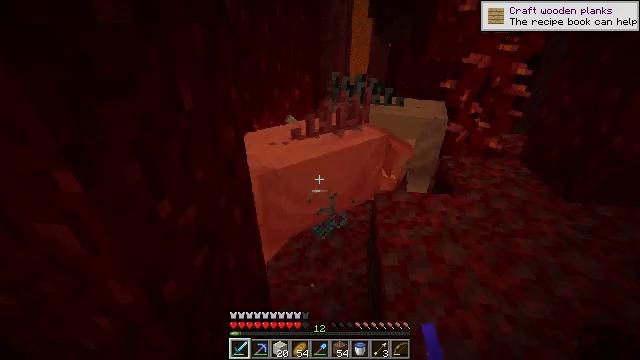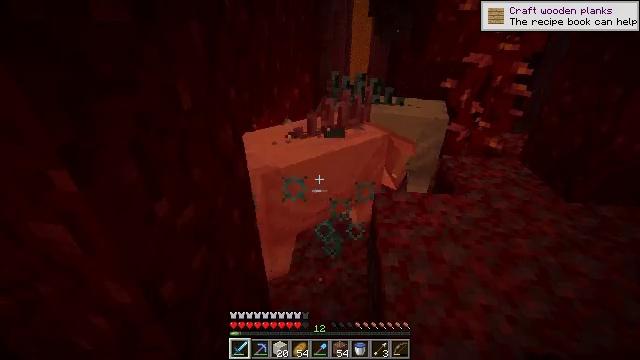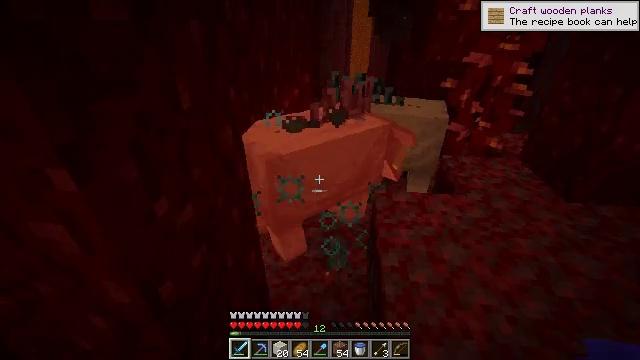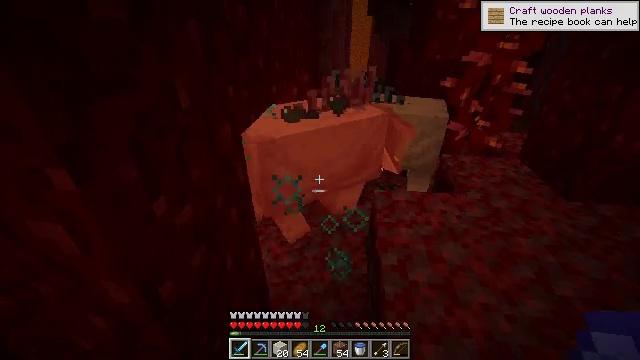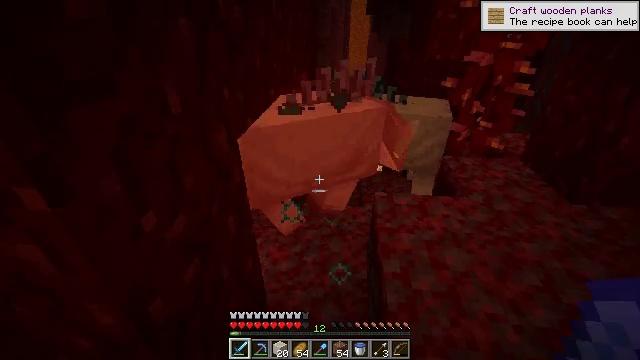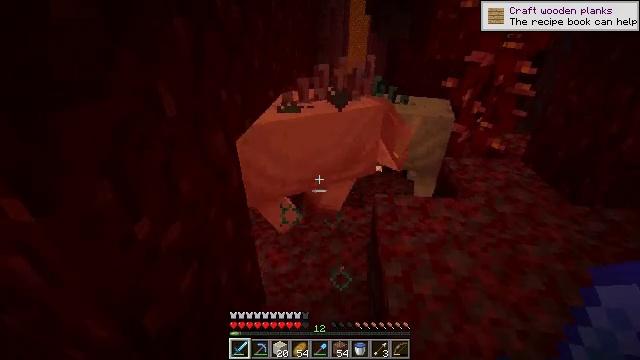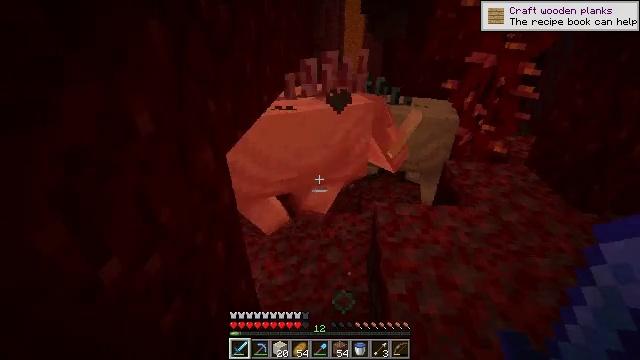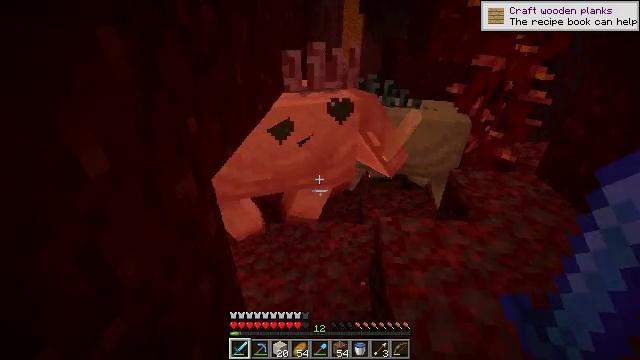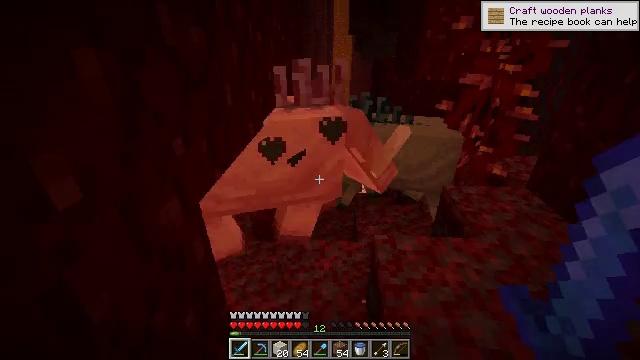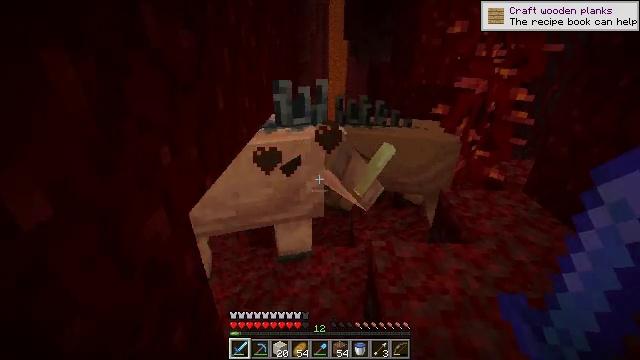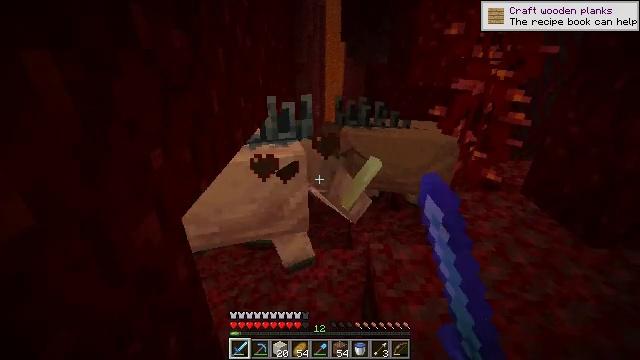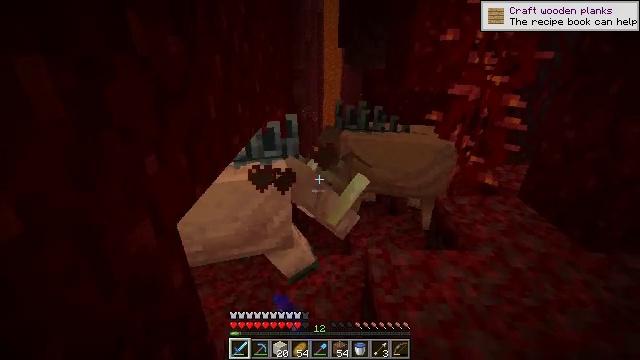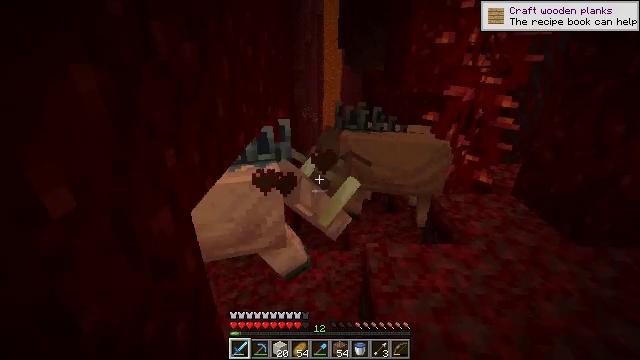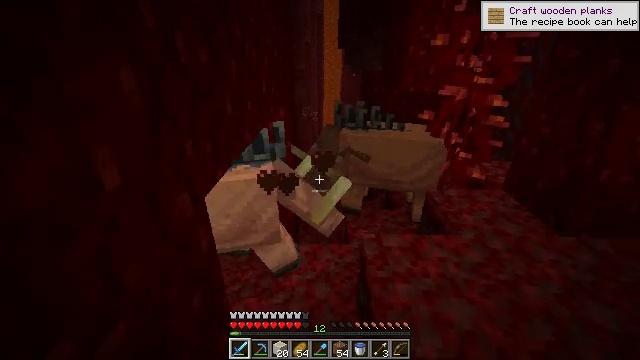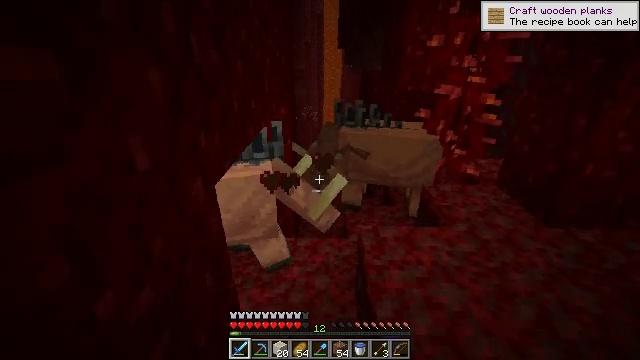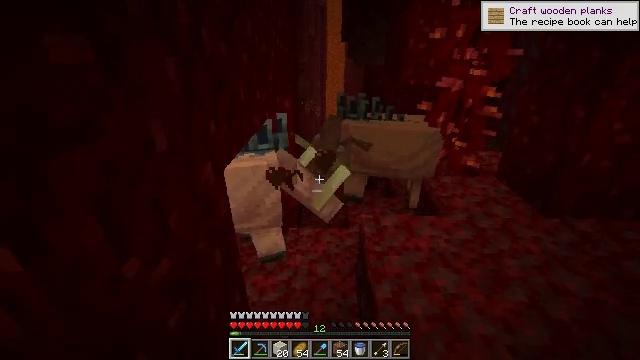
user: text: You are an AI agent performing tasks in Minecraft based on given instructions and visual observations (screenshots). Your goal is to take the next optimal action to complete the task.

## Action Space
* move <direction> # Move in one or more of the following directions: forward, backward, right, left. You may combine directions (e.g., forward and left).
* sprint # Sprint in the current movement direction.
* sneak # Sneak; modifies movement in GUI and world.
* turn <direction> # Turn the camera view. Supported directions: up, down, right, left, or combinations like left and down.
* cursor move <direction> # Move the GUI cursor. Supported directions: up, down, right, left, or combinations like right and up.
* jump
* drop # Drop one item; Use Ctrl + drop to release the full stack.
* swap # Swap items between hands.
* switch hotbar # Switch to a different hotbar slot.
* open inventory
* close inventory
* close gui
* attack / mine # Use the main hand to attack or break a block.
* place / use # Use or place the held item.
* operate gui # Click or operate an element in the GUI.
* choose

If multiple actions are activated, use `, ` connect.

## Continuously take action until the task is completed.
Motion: motion action
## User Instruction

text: Attack the ground to get crimson roots.
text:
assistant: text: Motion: no_op
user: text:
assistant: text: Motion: no_op
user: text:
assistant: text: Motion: no_op
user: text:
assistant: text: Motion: move forward
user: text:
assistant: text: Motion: move forward
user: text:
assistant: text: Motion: move forward
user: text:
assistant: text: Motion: no_op
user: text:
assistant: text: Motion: turn right and up
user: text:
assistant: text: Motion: attack / mine
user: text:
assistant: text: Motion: attack / mine
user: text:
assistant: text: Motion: move back, turn up, attack / mine
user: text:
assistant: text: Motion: move back
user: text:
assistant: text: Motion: move back
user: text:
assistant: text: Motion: no_op
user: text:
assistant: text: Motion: turn down
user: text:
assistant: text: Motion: turn down
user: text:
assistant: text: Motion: turn left and down
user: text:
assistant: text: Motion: turn left
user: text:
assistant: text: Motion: turn left
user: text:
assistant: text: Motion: turn left and up
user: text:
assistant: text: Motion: turn left
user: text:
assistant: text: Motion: move left, turn left
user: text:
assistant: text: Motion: move left, turn left and up
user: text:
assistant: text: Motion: move left, turn left
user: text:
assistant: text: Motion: move forward and move left, turn left
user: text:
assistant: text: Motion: move forward and move left
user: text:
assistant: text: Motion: move forward and move left
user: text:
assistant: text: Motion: move left
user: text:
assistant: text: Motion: move forward and move left
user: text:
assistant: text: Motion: move forward and move left